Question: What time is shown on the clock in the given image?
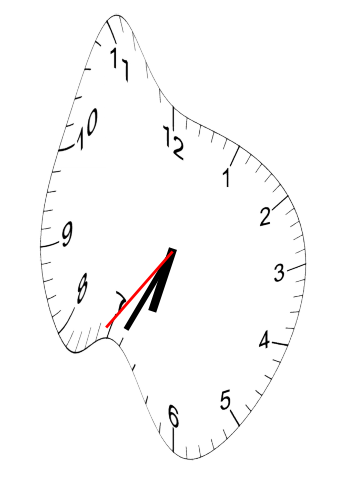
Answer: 06:34:36